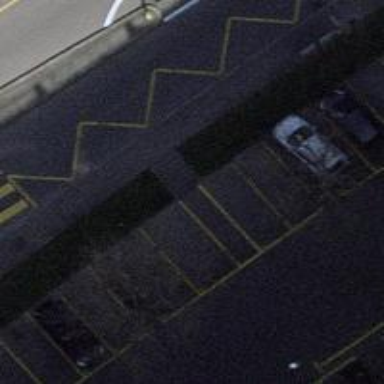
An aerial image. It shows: Asphalt sidewalk leading to public transport platform.